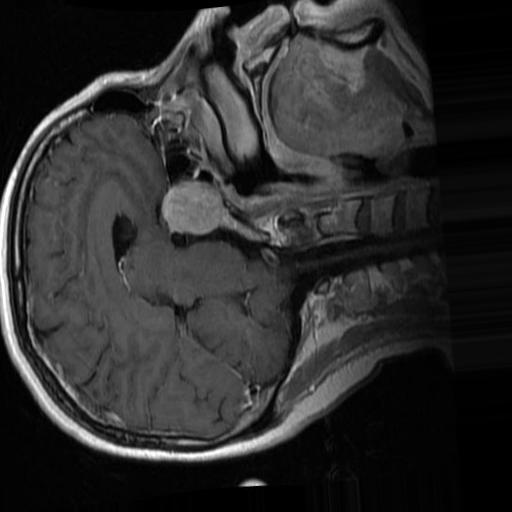
Label: brain_tumor